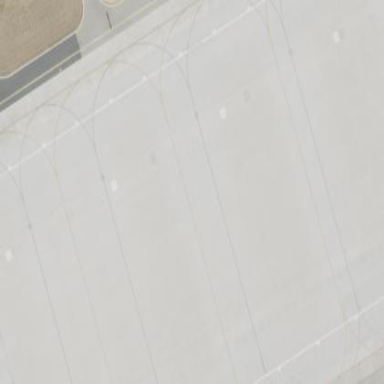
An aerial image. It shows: Apron at the airport.